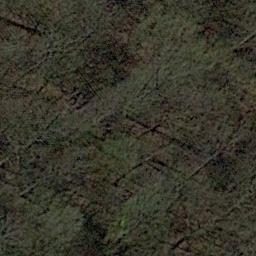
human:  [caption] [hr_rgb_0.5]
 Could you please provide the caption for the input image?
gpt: There are several bare lands in this forest .

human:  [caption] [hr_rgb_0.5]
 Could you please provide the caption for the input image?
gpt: The forest has some sparse green trees randomly arranged and the forest soil is deep yellow .

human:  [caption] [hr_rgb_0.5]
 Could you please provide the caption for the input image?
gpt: Many withered trees are in a forest .

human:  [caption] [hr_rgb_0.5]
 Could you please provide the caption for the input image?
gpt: The forest is on the bare land .

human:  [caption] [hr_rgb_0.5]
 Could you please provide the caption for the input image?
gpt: A sparse forest with some withered trees .